Question: I'm trying to achieve this "effect" in cocoa (photo taken from Things.app from Cultured Code):

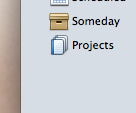
Answer: <URL> makes creating a source list very easy.